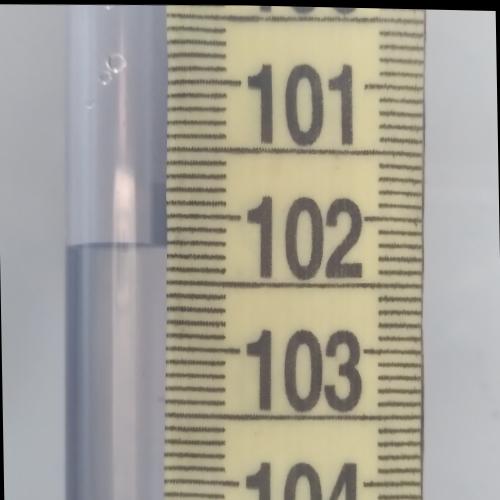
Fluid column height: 102.2 cm